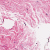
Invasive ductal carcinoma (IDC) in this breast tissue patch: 0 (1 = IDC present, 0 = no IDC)